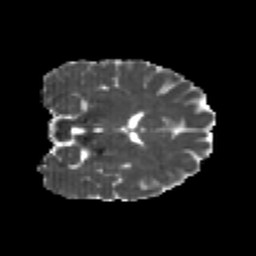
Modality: MD
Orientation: coronal
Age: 22
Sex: female
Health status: healthy
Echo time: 0.074 s